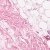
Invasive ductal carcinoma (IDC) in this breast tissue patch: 0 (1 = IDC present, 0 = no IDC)